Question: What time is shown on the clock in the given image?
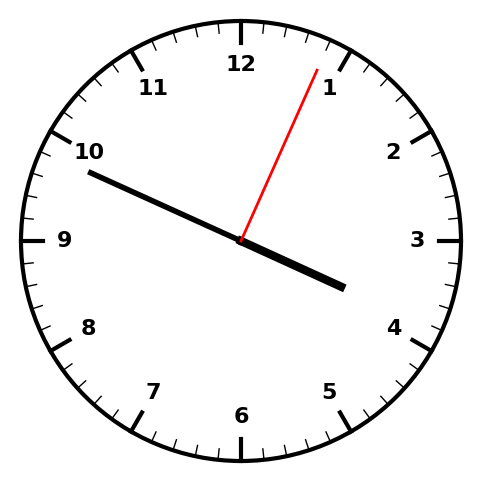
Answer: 03:49:04